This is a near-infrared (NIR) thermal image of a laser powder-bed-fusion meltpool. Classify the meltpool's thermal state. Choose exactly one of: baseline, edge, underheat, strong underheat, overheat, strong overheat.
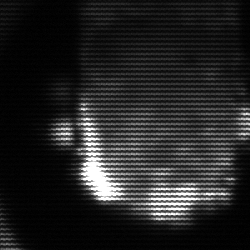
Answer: baseline